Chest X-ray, AP view. Patient: 53 years old, sex F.
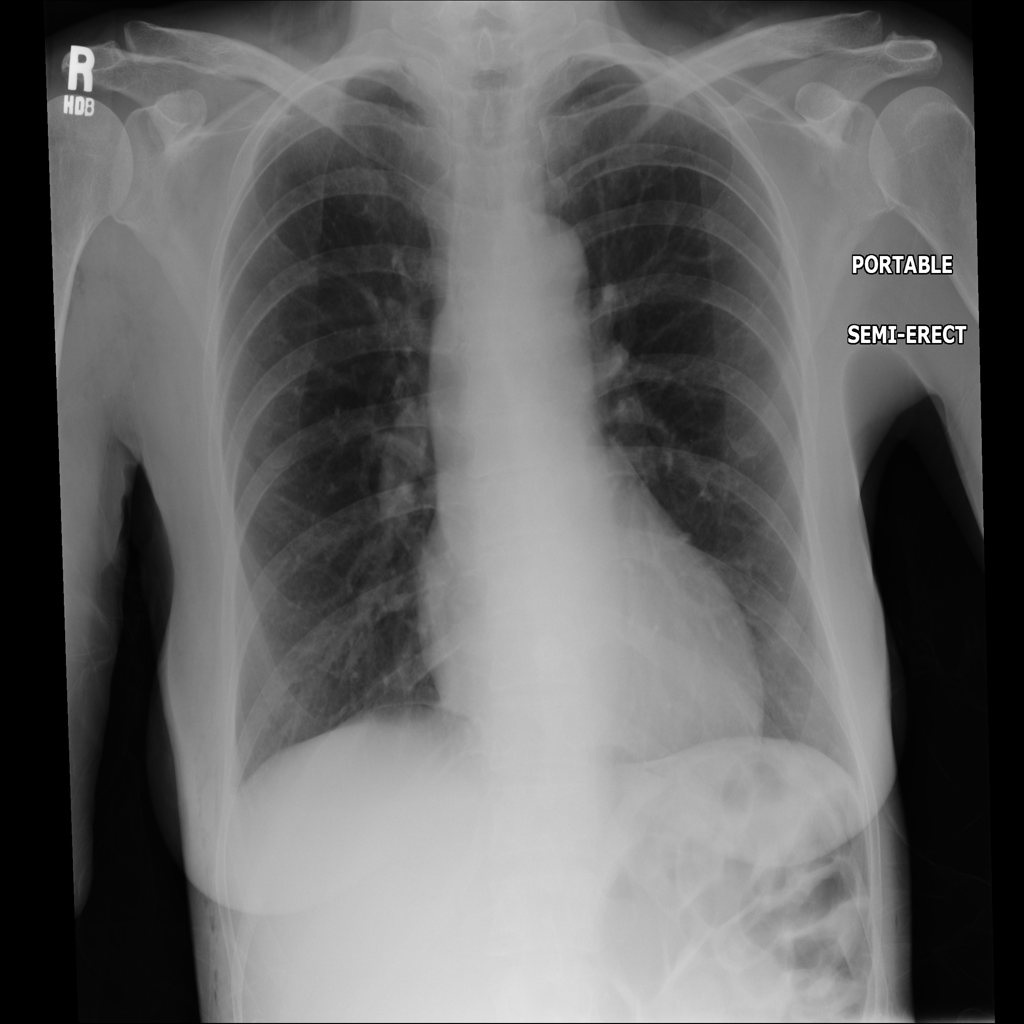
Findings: No Finding